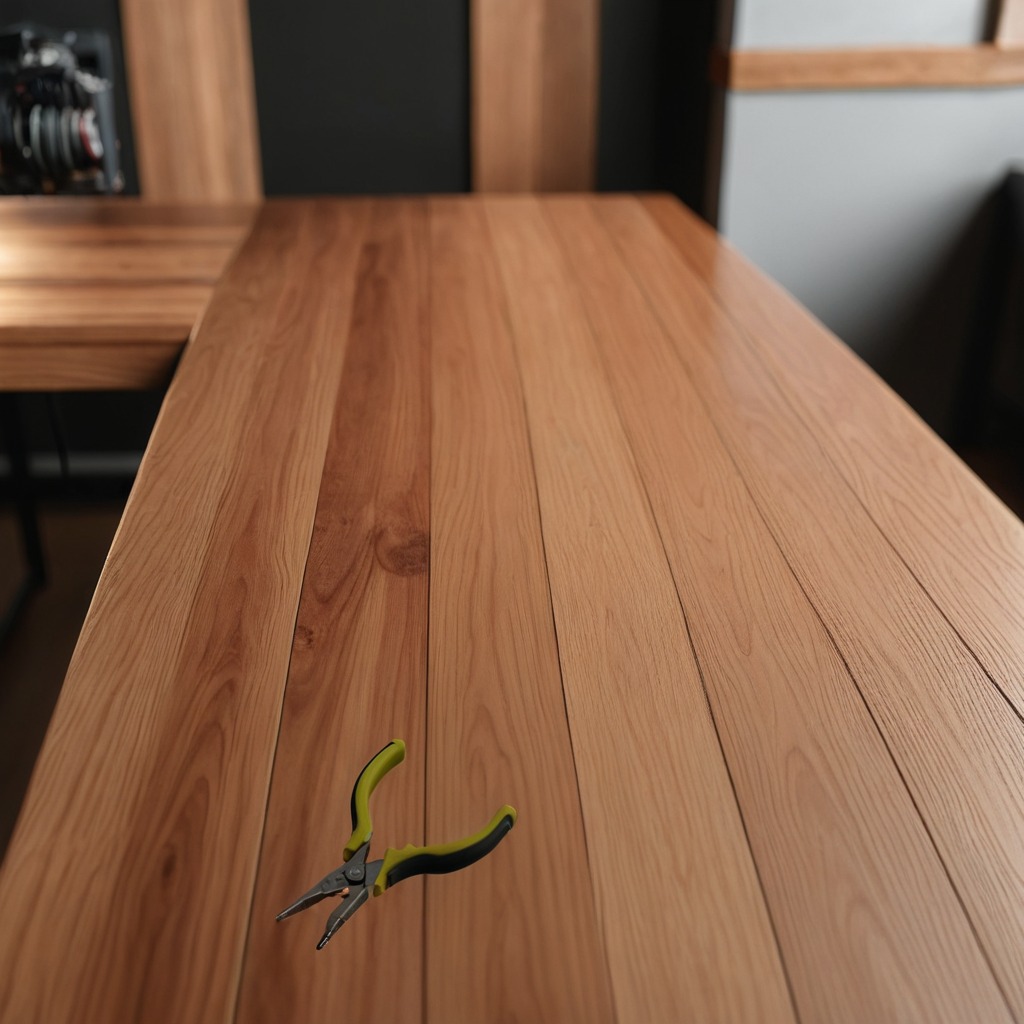
A plier is lying on a wooden table in a carpentry studio.